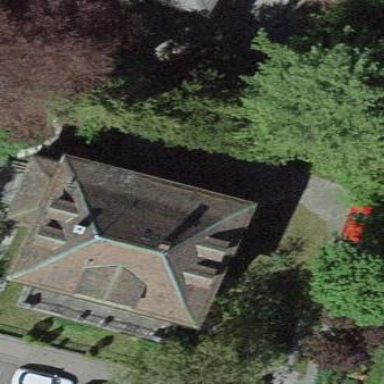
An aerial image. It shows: Residential building with mansard roof made of roof tiles.